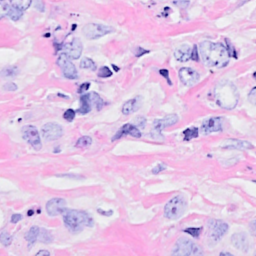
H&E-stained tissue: Breast